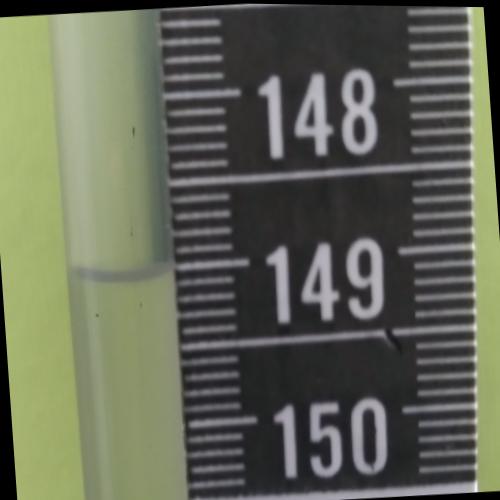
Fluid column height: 149.0 cm